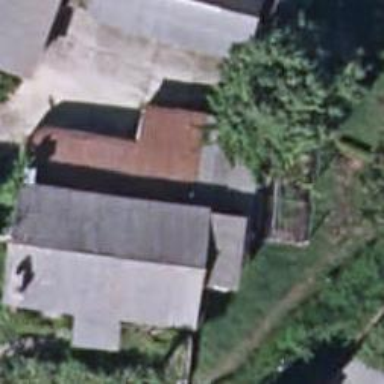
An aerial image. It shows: Garage.